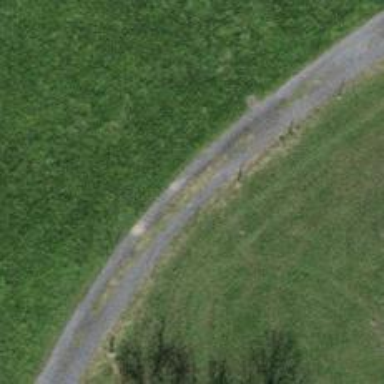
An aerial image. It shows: Gravel track with grade 2 quality.